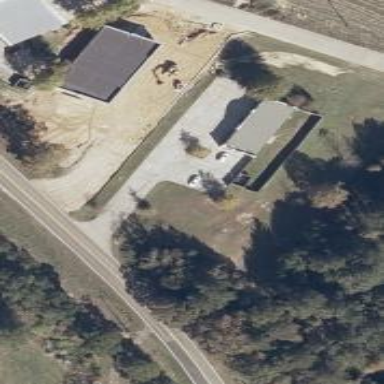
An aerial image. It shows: Veterinary facility.